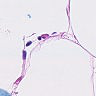
Metastatic tissue present: no